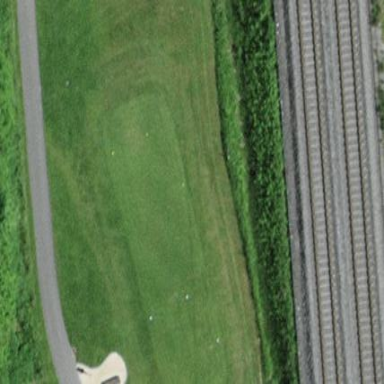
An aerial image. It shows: Golf tee on grassy land.